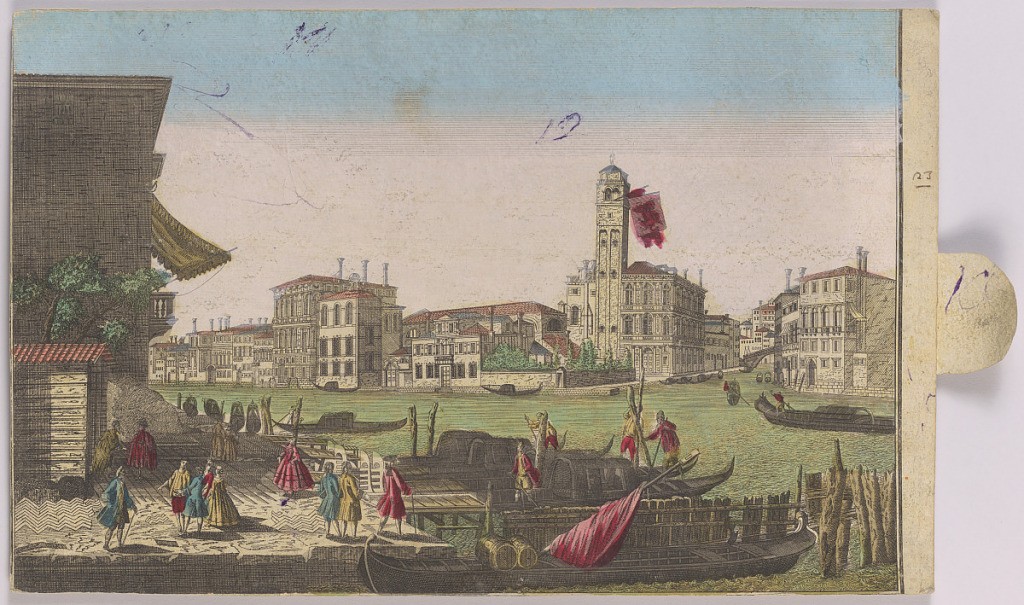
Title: Peep-Show Print
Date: mid-18th century
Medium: Engraving and brush and wash on paper
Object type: Print
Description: Peep-show print